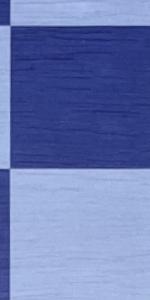
Label: Empty